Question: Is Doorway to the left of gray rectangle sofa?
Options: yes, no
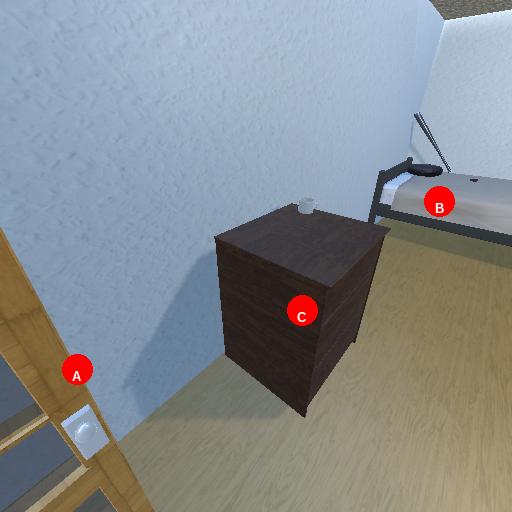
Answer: yes